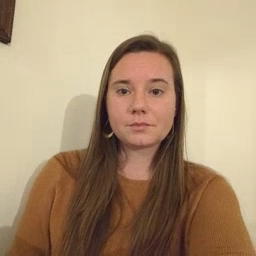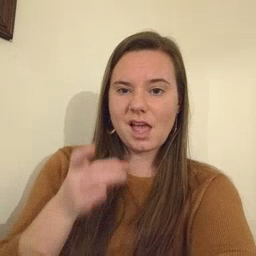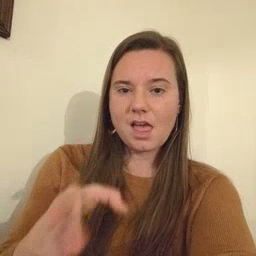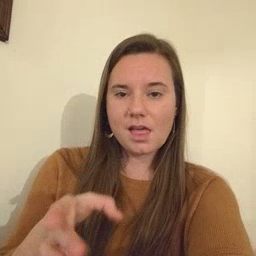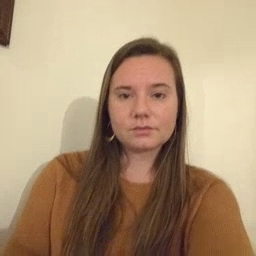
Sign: hate